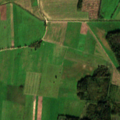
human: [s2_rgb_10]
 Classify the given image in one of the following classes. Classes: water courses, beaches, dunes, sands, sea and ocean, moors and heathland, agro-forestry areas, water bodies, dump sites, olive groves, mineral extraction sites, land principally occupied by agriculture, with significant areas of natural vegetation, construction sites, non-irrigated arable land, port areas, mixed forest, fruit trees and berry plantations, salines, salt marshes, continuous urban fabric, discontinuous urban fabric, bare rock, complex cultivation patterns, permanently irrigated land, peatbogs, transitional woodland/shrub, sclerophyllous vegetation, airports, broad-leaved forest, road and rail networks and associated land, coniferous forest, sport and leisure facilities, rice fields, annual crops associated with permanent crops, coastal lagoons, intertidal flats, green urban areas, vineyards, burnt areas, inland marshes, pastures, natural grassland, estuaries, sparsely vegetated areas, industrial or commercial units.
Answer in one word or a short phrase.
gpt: non-irrigated arable land, pastures, coniferous forest